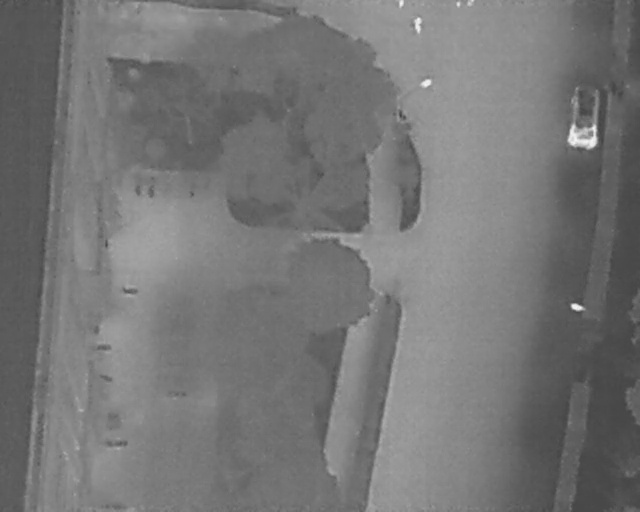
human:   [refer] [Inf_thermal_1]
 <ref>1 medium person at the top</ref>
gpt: <box>[[63, 3, 66, 5, 2]]</box>

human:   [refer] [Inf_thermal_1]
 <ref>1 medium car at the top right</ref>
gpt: <box>[[86, 19, 96, 25, 5]]</box>